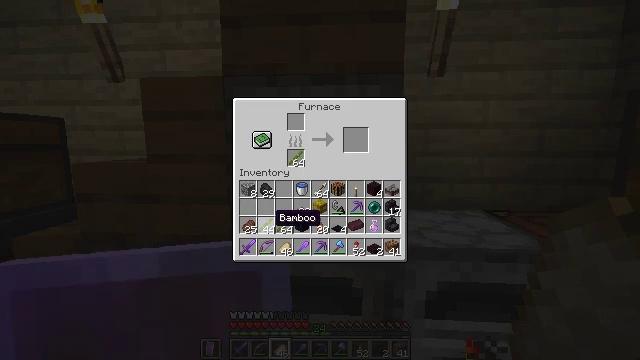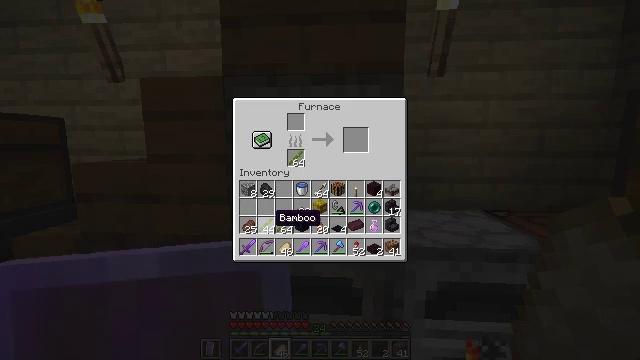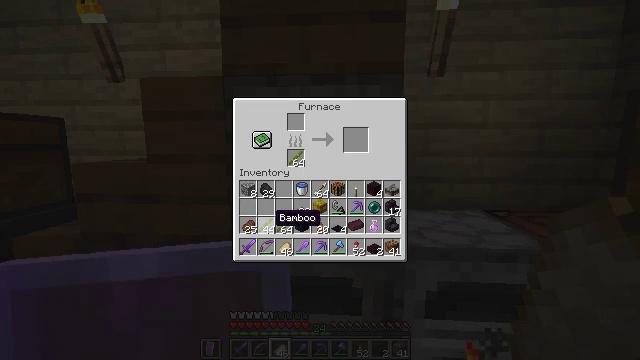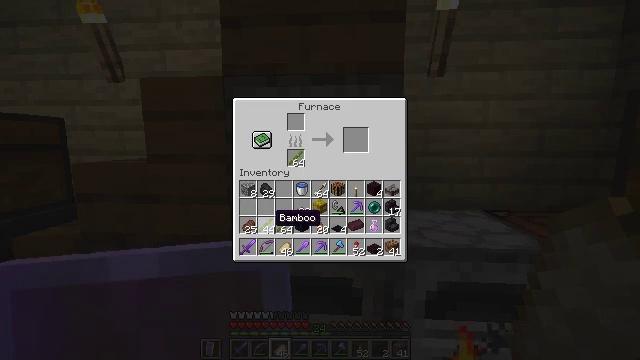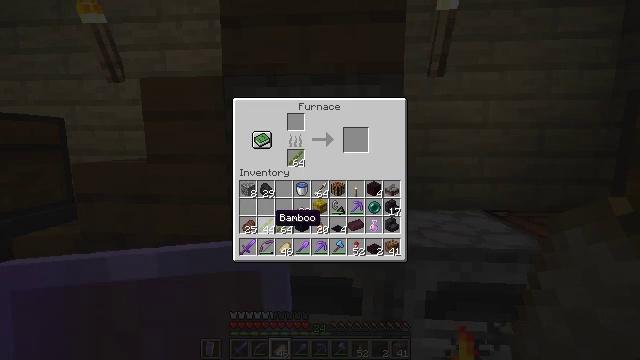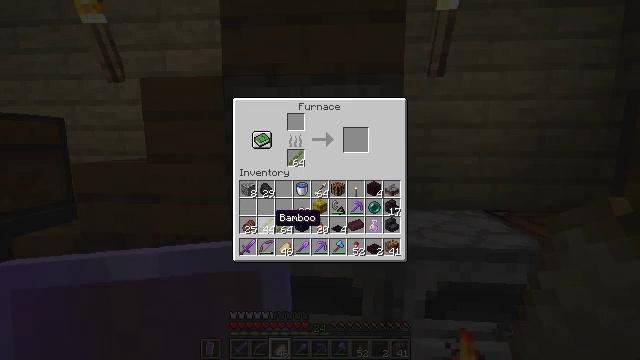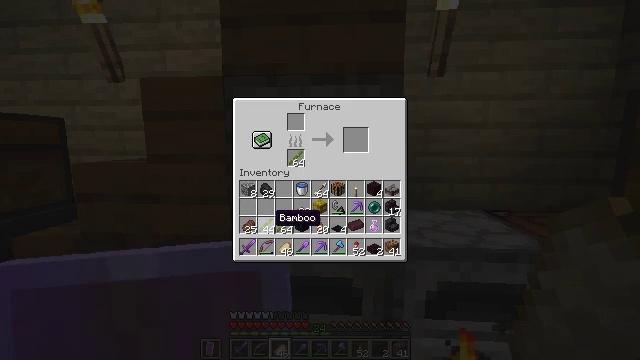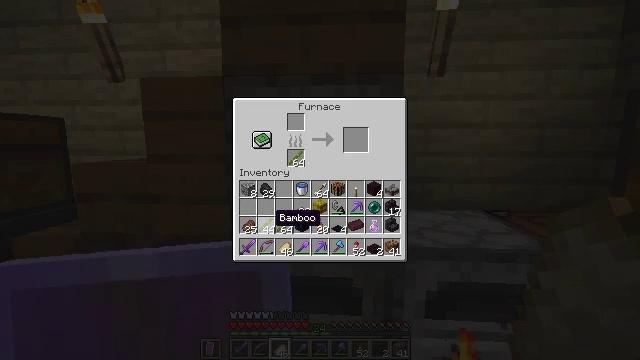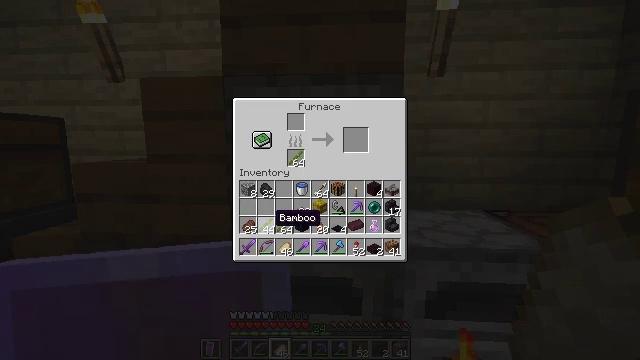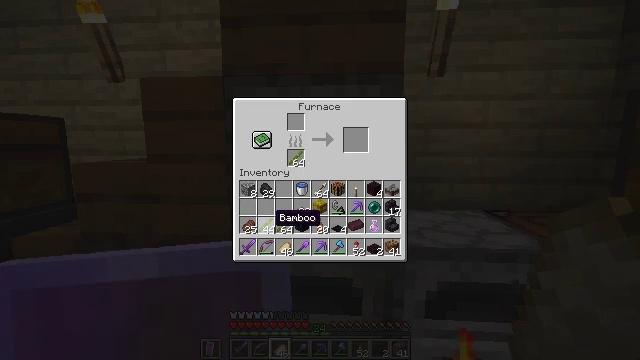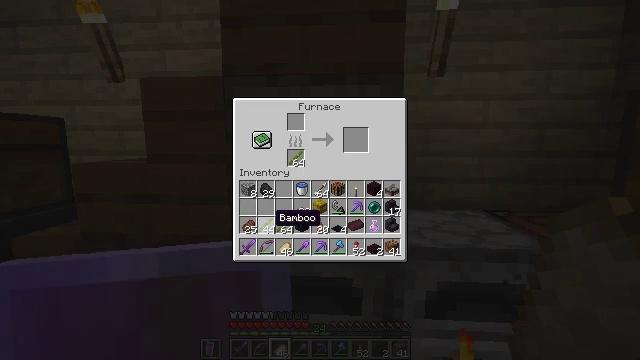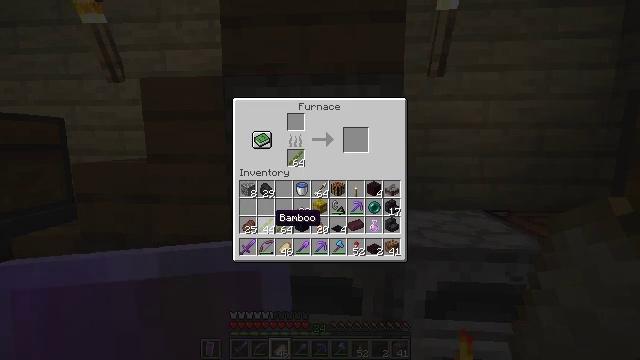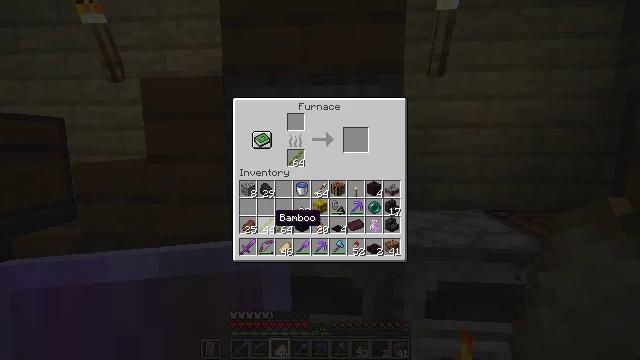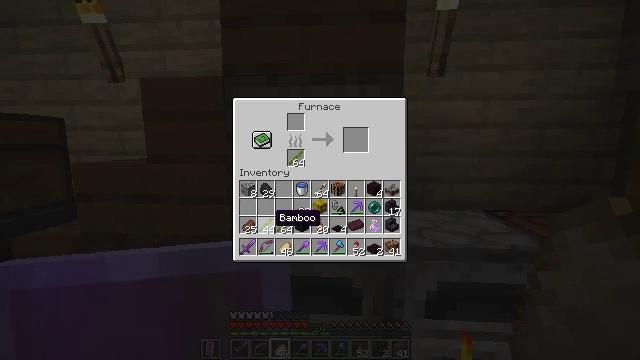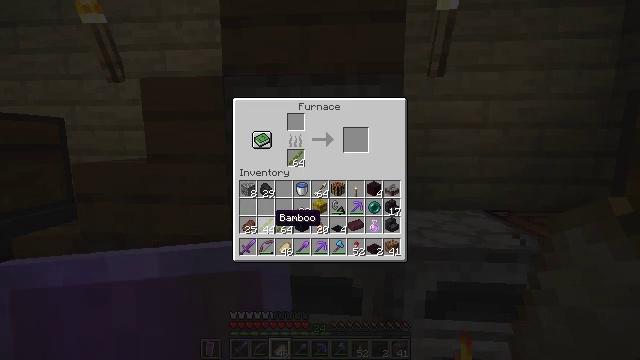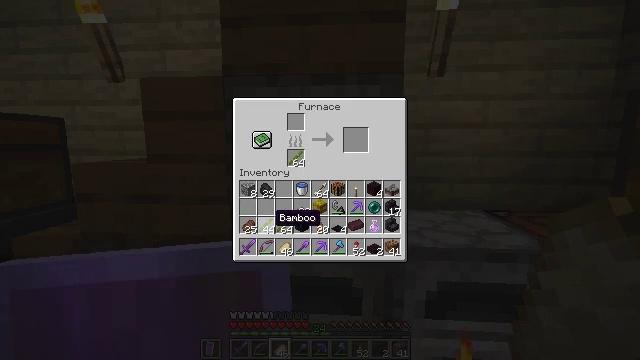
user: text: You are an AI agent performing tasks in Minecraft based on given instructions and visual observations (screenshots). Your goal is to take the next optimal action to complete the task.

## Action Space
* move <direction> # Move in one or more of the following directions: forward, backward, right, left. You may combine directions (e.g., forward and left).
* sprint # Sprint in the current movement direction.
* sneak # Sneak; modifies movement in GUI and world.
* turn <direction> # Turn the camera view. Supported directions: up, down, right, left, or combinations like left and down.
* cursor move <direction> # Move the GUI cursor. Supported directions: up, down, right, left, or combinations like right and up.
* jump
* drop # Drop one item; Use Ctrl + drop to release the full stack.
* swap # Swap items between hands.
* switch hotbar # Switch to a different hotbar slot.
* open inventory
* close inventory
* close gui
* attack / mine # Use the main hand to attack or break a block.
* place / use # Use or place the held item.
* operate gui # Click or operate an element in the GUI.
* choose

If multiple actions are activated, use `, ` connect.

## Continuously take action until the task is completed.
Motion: motion action
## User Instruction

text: Open the furnace and smelt netherrack to get nether brick.
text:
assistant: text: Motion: no_op
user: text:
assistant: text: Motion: no_op
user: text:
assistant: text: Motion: no_op
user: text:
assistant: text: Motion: no_op
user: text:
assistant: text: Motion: no_op
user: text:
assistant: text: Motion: no_op
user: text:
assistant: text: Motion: no_op
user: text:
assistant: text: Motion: no_op
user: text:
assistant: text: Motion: no_op
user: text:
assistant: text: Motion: no_op
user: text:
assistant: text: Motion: no_op
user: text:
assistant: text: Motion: no_op
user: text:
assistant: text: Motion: no_op
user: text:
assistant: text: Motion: no_op
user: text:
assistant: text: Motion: no_op
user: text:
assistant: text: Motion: no_op
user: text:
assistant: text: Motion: no_op
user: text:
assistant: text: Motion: no_op
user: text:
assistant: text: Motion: no_op
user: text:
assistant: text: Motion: no_op
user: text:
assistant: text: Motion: no_op
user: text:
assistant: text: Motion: turn left and down
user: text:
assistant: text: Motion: turn left and down
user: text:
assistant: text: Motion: turn left and down
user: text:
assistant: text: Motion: turn left
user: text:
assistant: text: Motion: turn left
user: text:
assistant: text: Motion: no_op
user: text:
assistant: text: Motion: no_op
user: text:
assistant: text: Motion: no_op
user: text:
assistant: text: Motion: turn left